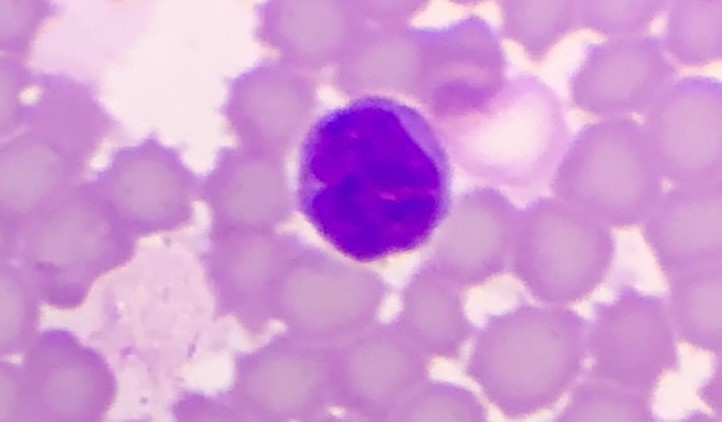
White blood cell type: Lymphocyte